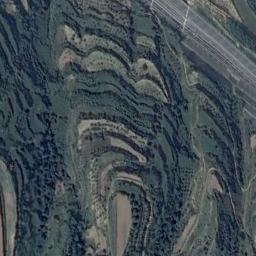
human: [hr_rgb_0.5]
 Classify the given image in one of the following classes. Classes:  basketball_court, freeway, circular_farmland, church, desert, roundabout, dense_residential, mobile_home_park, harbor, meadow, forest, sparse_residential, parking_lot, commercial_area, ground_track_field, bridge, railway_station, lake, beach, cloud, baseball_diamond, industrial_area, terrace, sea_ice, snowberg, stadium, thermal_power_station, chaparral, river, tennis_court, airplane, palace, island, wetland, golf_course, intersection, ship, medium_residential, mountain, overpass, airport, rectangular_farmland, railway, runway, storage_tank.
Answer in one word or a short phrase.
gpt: terrace